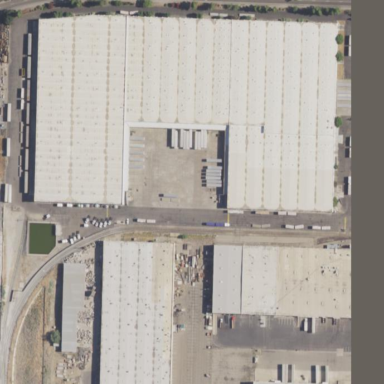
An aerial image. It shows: Industrial area.